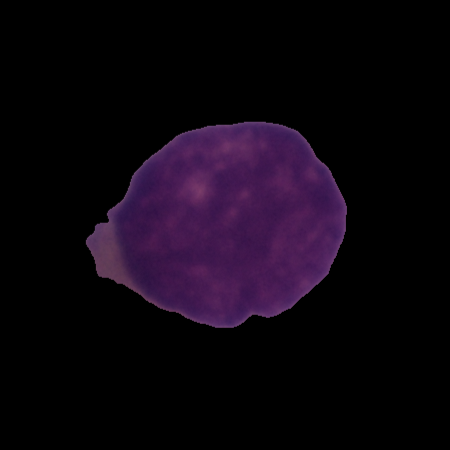
Label: cancer